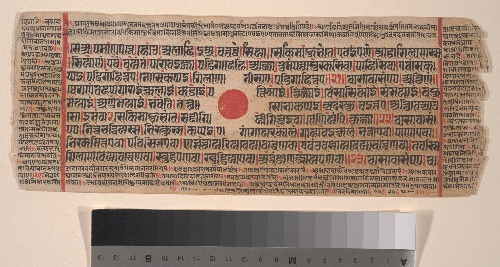
Artist: Bhadrabahu
Artist bio: Indian, died ca. 356 BCE
Date: 15th century
Object type: Folio
Classification: Paintings
Medium: Ink, opaque watercolor, and gold on paper
Culture: India (Gujarat)
Dimensions: Overall (each): 4 1/2 × 11 3/8 in. (11.4 × 28.9 cm)
Department: Asian Art
Credit line: Bequest of Cora Timken Burnett, 1956
Accession year: 1957
Repository: Metropolitan Museum of Art, New York, NY